Question: I have a Django application hosted on Apache inside a Kubernetes cluster running as a deployment. The application is running on port 8080 and app root is . I want my ingress to redirect to my application when someone enters /tascaty but this is not happening when I enter the path as /tascaty in ingress resource. But when I set path as / it works. Below are the details of my APP
Apache Config File for application:
'''
Listen 8080
<VirtualHost *:8080>
WSGIDaemonProcess tascaty_dev python-path=/usr/local/lib/python3.8/dist-packages
<Location />
WSGIProcessGroup tascaty_dev
WSGIApplicationGroup %{GLOBAL}
</Location>
WSGIScriptAlias / /usr/local/lib/python3.8/dist-packages/tascaty_project/wsgi.py
<Directory /usr/local/lib/python3.8/dist-packages/tascaty_project/>
<Files wsgi.py>
Require all granted
</Files>
</Directory>
Alias /static /usr/local/lib/python3.8/dist-packages/static
<Directory /usr/local/lib/python3.8/dist-packages/static>
Require all granted
</Directory>
</VirtualHost>
'''
App Deployment :
'''
apiVersion: apps/v1
kind: Deployment
metadata:
name: tascatyk8s-deployment
namespace: tascaty
spec:
replicas: 1
selector:
matchLabels:
component: tascatyk8s
template:
metadata:
labels:
component: tascatyk8s
spec:
volumes:
- name: tascatyk8s-mount
persistentVolumeClaim:
claimName: tascatyk8s-pvc
containers:
- name: tascatyk8s
image: abdul8423/tascatyk8s:v3
ports:
- containerPort: 8080
volumeMounts:
- mountPath: /usr/local/lib/python3.8/dist-packages/users/migrations
name: tascatyk8s-mount
subPath: users
- mountPath: /usr/local/lib/python3.8/dist-packages/tascaty/migrations
name: tascatyk8s-mount
subPath: tascaty
- mountPath: /usr/local/lib/python3.8/dist-packages/leaves/migrations
name: tascatyk8s-mount
subPath: leaves
- mountPath: /usr/local/lib/python3.8/dist-packages/blog/migrations
name: tascatyk8s-mount
subPath: blog
env:
- name: TASCATY_HOST
valueFrom:
configMapKeyRef:
name: tascatyk8s-dep-configmap
key: TASCATY_HOST
- name: TASCATY_PORT
valueFrom:
configMapKeyRef:
name: tascatyk8s-dep-configmap
key: TASCATY_PORT
- name: TASCATY_DB
valueFrom:
configMapKeyRef:
name: tascatyk8s-dep-configmap
key: TASCATY_DB
- name: TASCATY_USER
valueFrom:
configMapKeyRef:
name: tascatyk8s-dep-configmap
key: TASCATY_USER
- name: TASCATY_PASS
valueFrom:
secretKeyRef:
name: tascaty-secret
key: MYSQL_PASSWORD
nodeSelector:
component: tascaty
'''
App Service
'''
apiVersion: v1
kind: Service
metadata:
name: tascatyk8s-cluster-ip-service
namespace: tascaty
spec:
type: ClusterIP
selector:
component: tascatyk8s
ports:
- port: 8080
targetPort: 8080
'''
Ingress Controller is installed using
'''
kubectl apply -f https://raw.githubusercontent.com/kubernetes/ingress-nginx/controller-v0.34.1/deploy/static/provider/baremetal/deploy.yaml
'''
Ingress Resource :
'''
apiVersion: networking.k8s.io/v1beta1
kind: Ingress
metadata:
name: tascatyk8s-deployment-ingress
namespace: tascaty
annotations:
kubernetes.io/ingress.class: nginx
nginx.ingress.kubernetes.io/rewrite-target: /
spec:
rules:
- http:
paths:
- path: /tascaty
backend:
serviceName: tascatyk8s-cluster-ip-service
servicePort: 8080
'''
When I try to access <URL>
but I get a '404 Not Found'

But when I replace the path inside the ingress resource with / instead of /tascaty it works fine.
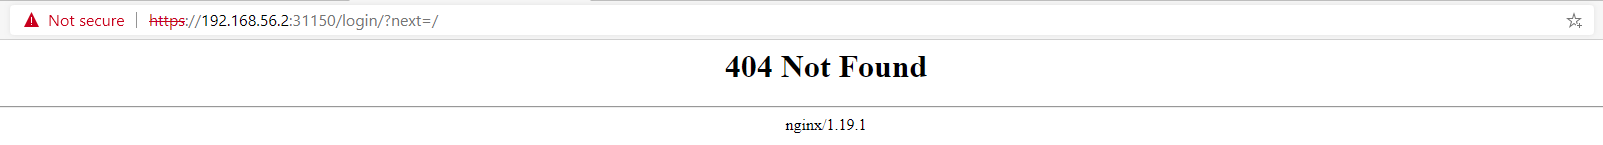
Answer: ### What's happening with the ingress path /tascaty:
Your Apache/WSGI server is doing the redirect. After the redirect to '/', the client goes back to the ingress and the ingress doesn't know how to handle that so it will show you a '404'
### What's happening with the ingress path /:
Your Apache/WSGI server is doing the redirect. After the redirect to '/', the client goes back to the ingress and the ingress knows how to handle '/' and it all works great.
So both your ingress (which is running nginx) and Apache need to agree on the same path all the time. So you either use '/' on your ingress or you change your Apache configuration to also serve on '/tascaty' so that instead of redirecting to '/' it redirects to '/tascaty'.
Example of the latter:
'''
Listen 8080
<VirtualHost *:8080>
WSGIDaemonProcess tascaty_dev python-path=/usr/local/lib/python3.8/dist-packages
<Location /tascaty>
WSGIProcessGroup tascaty_dev
WSGIApplicationGroup %{GLOBAL}
</Location>
WSGIScriptAlias /tascaty /usr/local/lib/python3.8/dist-packages/tascaty_project/wsgi.py
<Directory /usr/local/lib/python3.8/dist-packages/tascaty_project/>
<Files wsgi.py>
Require all granted
</Files>
</Directory>
Alias /tascaty/static /usr/local/lib/python3.8/dist-packages/static
<Directory /usr/local/lib/python3.8/dist-packages/static>
Require all granted
</Directory>
</VirtualHost>
'''
Also, you need to remove this from the ingress manifest:
'''
nginx.ingress.kubernetes.io/rewrite-target: /
'''
✌️